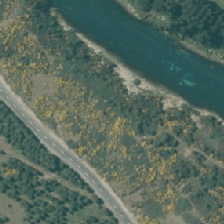
Land cover: grose_broom